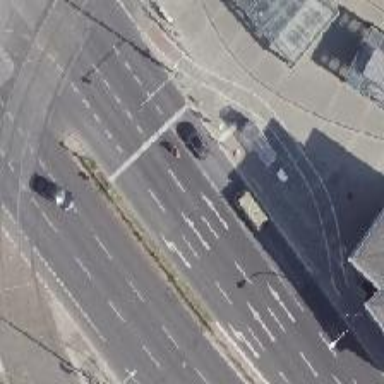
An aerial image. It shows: Road with traffic signals.